Question: i'm becoming desperate.. i try to build a site with a rotating background image, that automatically adjusts to the size of the window. i'm not really that much into html, css, javascript etc, but i managed to get so far, that the picture rotates and adjusts to the windows size.. BUT when i scale the window really small, the picture rotates out of the window.. i hope you understand what i mean.
This is my code:
<URL>
'''
<div id="bgcon">
<div id="bgimg">
</div>
</div>
'''
'''
html, body {
padding:0;
margin:0;
width:100%;
height:100%;
}
#bgcon {
width:100%;
height:100%;
overflow:hidden;
}
#bgimg {
content:"";
position: fixed;
width: 250%;
height: 250%;
top: -80%;
left: -80%;
z-index: -1;
overflow:hidden;
background-image: url("http://sidekickwallpapers.com/wp-content/uploads/2014/03/space-wallpapers-1920x1080-design-ideas-space-wallpapers-s3vgbbit.jpg");
-webkit-animation:spin 150s linear infinite;
-moz-animation:spin 150s linear infinite;
animation:spin 150s linear infinite;
}
}
@-moz-keyframes spin {
100% {
-moz-transform: rotate(360deg);
}
}
@-webkit-keyframes spin {
100% {
-webkit-transform: rotate(360deg);
}
}
@keyframes spin {
100% {
-webkit-transform: rotate(360deg);
transform:rotate(360deg);
}
}
}
'''
and this is the problem:

i'm not sure if it's possible to create it with only css, but like i said, im not really into it much.
Thanks for your help!
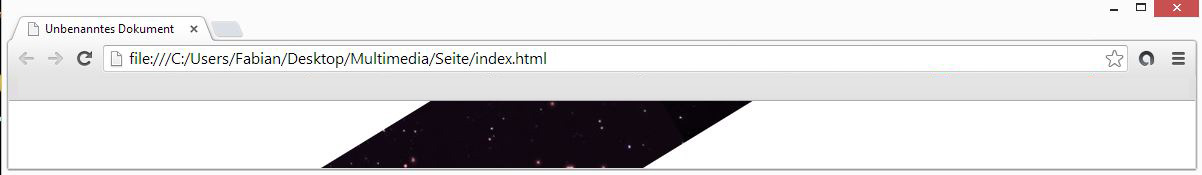
Answer: You should set the width & height of 'bgcon' to a higher proportion of the max value of the window's width and height, keeping it square:
'''
var bg = document.getElementById("bgimg");
window.onresize = function() {
/* Compare values and set width/height based on higher value */
var max = Math.max(window.innerWidth, window.innerHeight);
bg.style.width = 2.5*max + "px";
bg.style.height = 2.5*max + "px";
bg.style.marginTop = -1.25*max + "px"; // Half of width/height
bg.style.marginLeft = -1.25*max + "px"; // Half of width/height
}
window.onresize(); // Run on load
'''
HTML:
'''
<div id="bgimg"></div>
'''
and CSS:
'''
#bgimg {
position:fixed;
/* Center element on page */
top:50%; left:50%;
/* You have to center the image using center center */
background: url("http://sidekickwallpapers.com/wp-content/uploads/2014/03/space-wallpapers-1920x1080-design-ideas-space-wallpapers-s3vgbbit.jpg") center center no-repeat;
animation:spin 150s linear infinite;
transform-origin:center center; /* Makes it rotate about the center */
/* Others */
}
'''
<URL>
The reason why the demo above is not perfect in large browsers is because the image is too small. To counteract that you could remove the 'no-repeat' on the image and it will repeat itself until the space it taken. Or you could use a larger image. <URL> with a larger, different image showing it working correctly